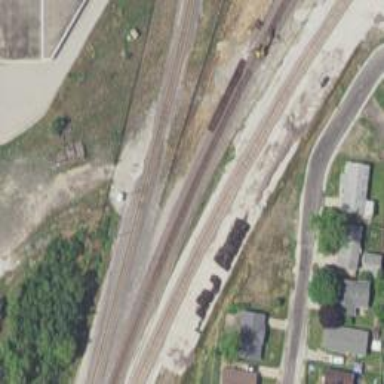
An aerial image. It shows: Railway junction.